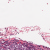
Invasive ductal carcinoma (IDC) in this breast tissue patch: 1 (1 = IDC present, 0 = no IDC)